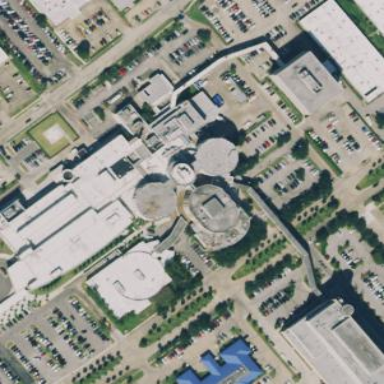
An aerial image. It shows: Hospital building.